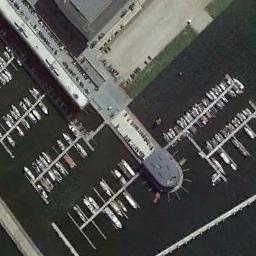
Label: harbor